Question: <URL>
i have
'''
<div id="anettedata">
<div class="lbl">Annette Name</div><div class="txt"><input type="text" /></div>
<input type="button" id="mybtn" class="btnAdd" value="Add Another Annette" />
</div>
<div id="otheranettedata"></div>
'''
and when the "Add Another Annette" click, i want place the same content in the div "anettedata". i have done this using the following jquery
'''
$(document).ready(function () {
var datatoappend='<div class="otherdata">.........<input type="text" /></div>'
$('.btnAdd').click(function () {
$('#otheranettedata').append(datatoappend); // end append
});
});
'''

My problem is that when i am again click on the newly created button "Add Another Annette" i want to place the same content below the newly created div. How can i rewrite this jquery and html to solve this problem please help me.
and i have one more question, when add new set of div, how can we remove "Add Another Annette"button from previous ones
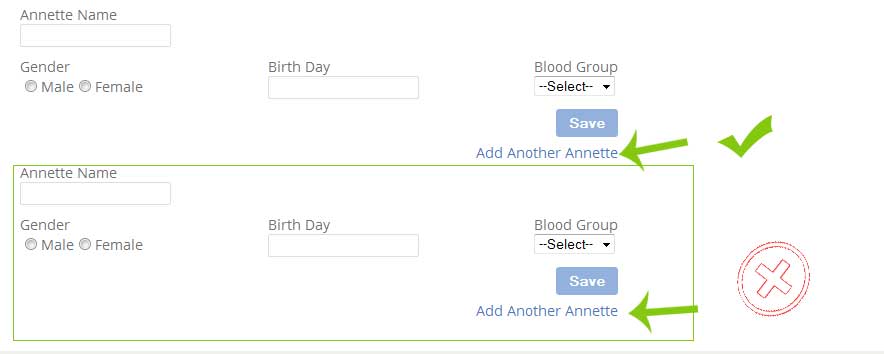
Answer: Use event delegation.
The '.on()' method attaches event handlers to the currently selected set of elements in the jQuery object.
Write:
'''
$(document).on('click','.btnAdd',function () {
$(document).find('.btnAdd').remove();
$('#otheranettedata').append(datatoappend); // end append
});
'''
<URL>
<URL>